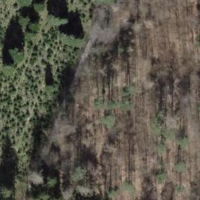
EUNIS habitat code: 41
Species observed at this site:
Sorbus aucuparia